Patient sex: M
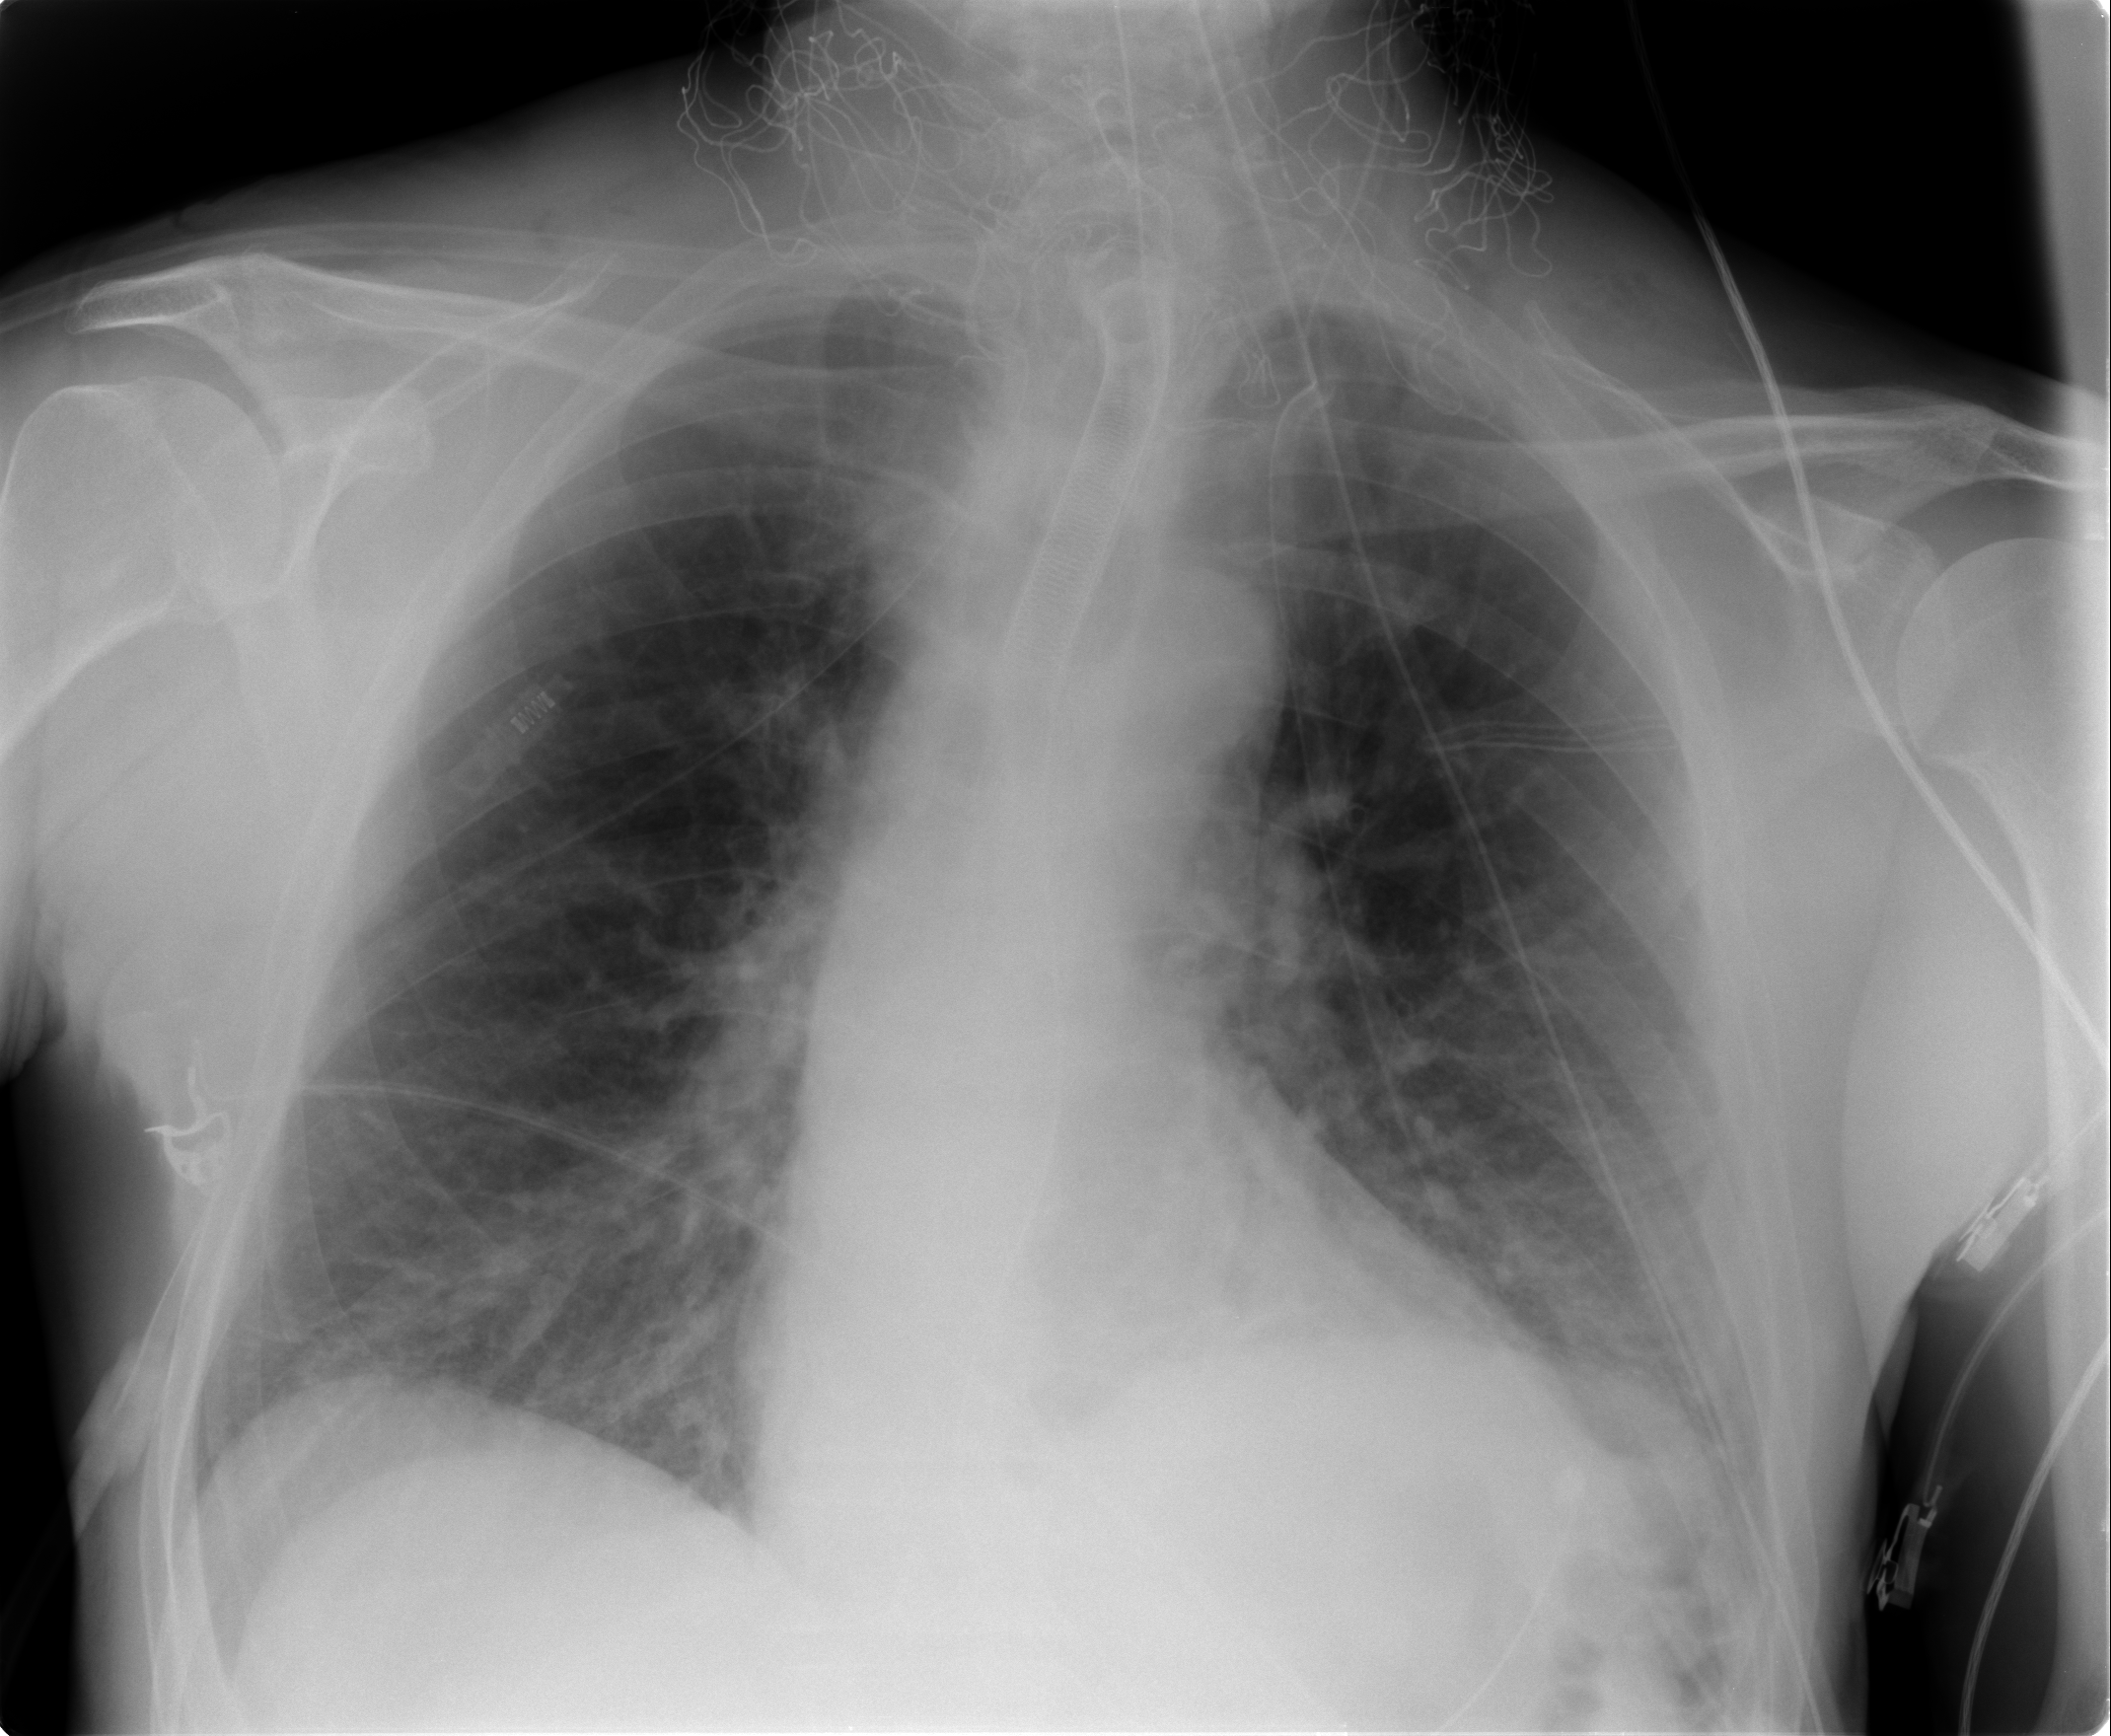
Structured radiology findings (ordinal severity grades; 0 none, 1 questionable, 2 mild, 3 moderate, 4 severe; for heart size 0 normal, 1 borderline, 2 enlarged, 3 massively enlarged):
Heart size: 1
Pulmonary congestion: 2
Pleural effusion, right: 1
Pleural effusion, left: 2
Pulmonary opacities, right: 2
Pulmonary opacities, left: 1
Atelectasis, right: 2
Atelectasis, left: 2